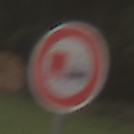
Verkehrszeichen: UeberholverbotKraftfahrzeuge
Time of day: SunriseSunset
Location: Outdoor (Nature)
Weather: Clear
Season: NotSpecified
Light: Natural